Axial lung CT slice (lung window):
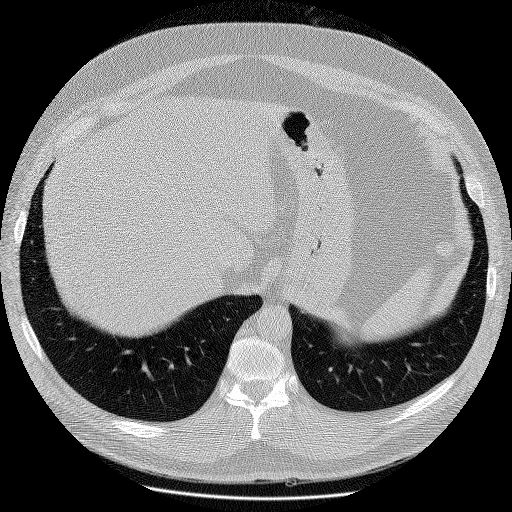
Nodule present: no